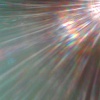
Label: sunburn